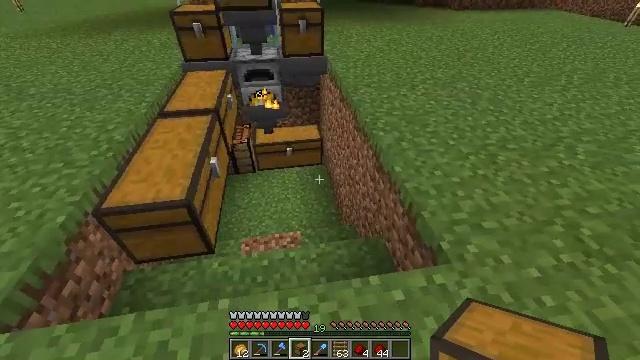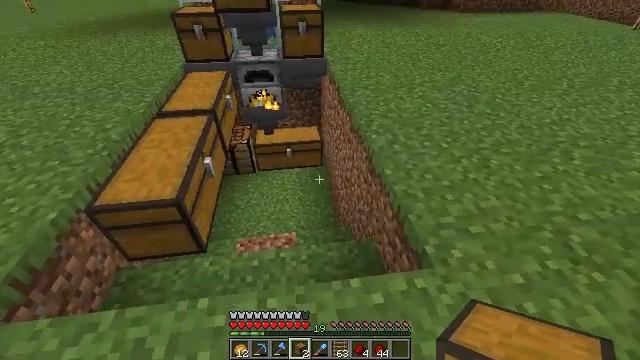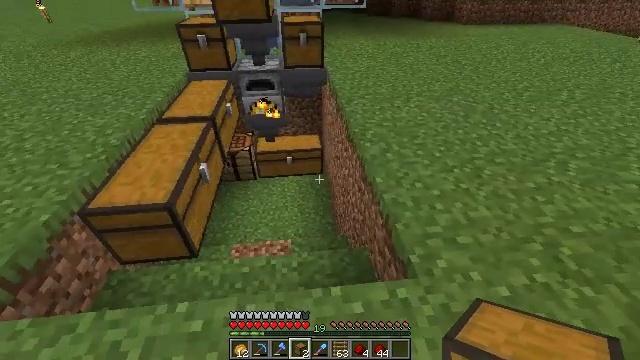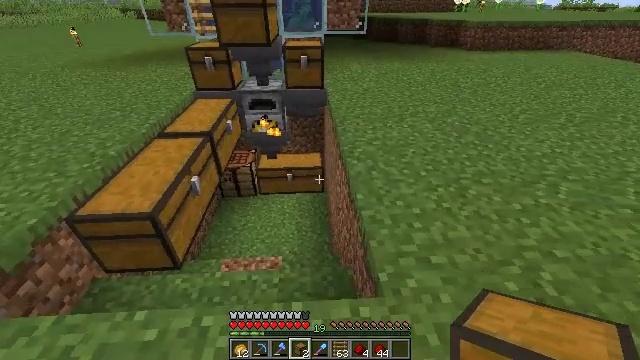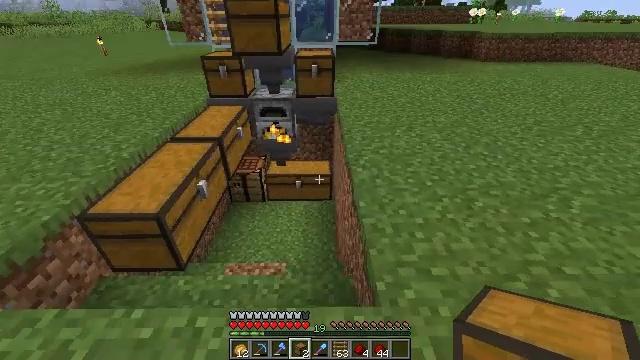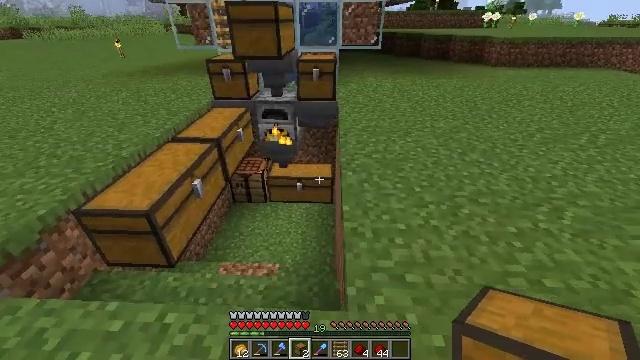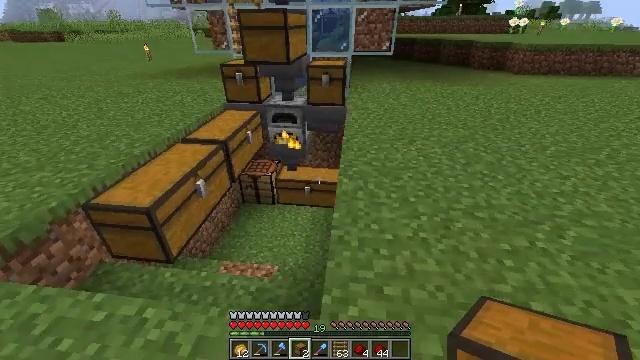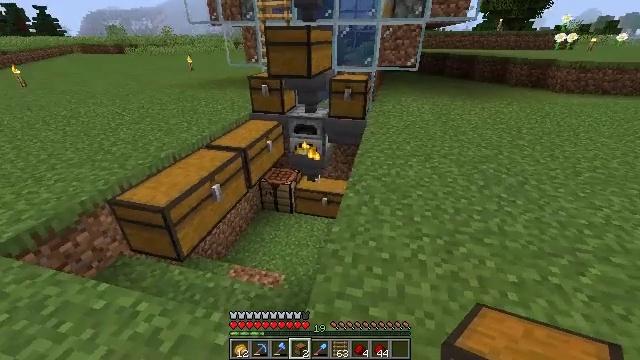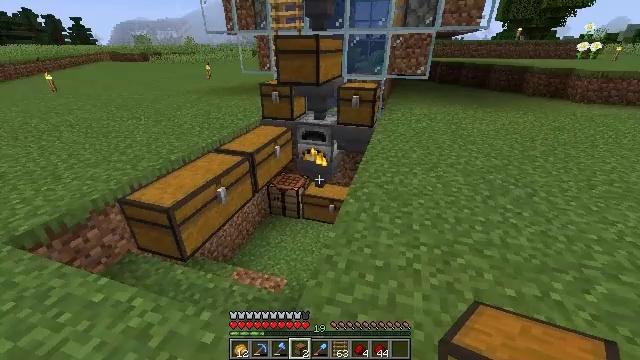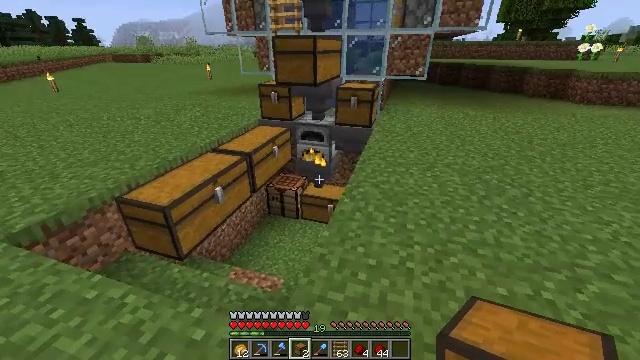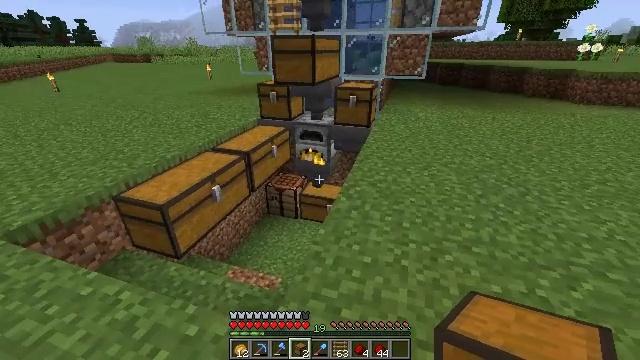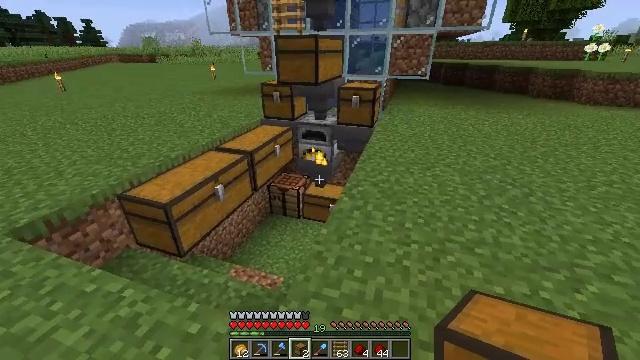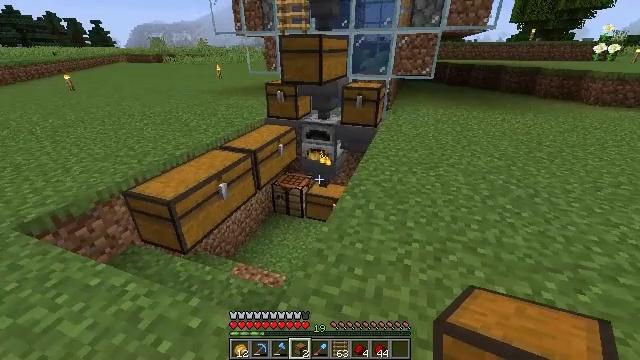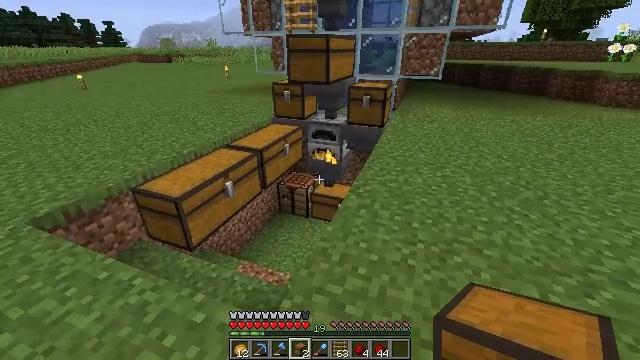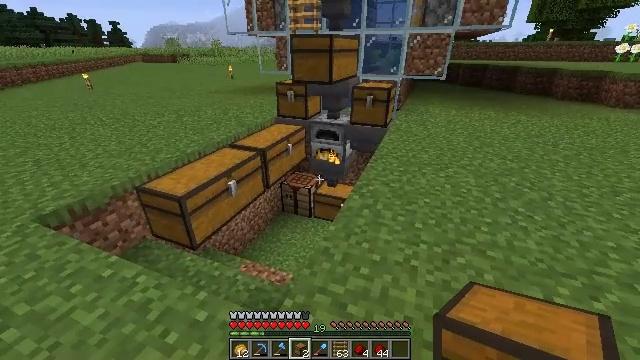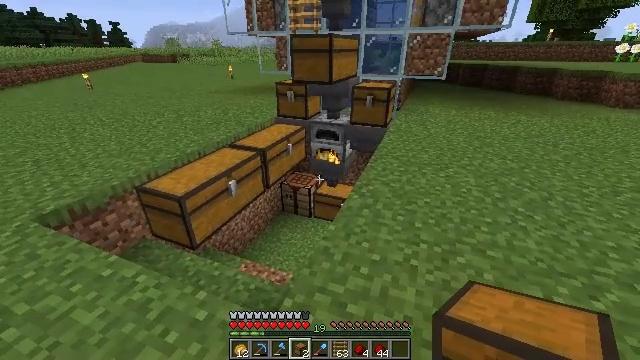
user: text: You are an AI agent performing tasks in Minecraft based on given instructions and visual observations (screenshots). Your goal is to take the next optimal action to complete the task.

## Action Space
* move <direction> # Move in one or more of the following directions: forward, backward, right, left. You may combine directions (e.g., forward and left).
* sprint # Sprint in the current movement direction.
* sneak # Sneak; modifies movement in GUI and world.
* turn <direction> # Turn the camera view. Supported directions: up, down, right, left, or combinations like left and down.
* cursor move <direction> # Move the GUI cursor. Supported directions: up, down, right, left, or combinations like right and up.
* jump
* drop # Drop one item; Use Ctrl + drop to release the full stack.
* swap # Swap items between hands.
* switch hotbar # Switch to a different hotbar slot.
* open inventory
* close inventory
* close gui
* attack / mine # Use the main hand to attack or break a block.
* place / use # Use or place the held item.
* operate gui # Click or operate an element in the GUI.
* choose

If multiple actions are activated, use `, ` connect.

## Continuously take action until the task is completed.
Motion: motion action
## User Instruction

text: Attack the chest to pick it up.
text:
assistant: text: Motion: move right, turn left
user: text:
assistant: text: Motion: move right, turn left and up
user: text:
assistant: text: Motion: move right, turn left and up
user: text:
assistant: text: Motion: move right, turn left and up
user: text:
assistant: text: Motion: move right, turn left
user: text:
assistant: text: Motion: move right, turn left
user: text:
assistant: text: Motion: move right, turn left and up
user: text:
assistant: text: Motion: turn left and up
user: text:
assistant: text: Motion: no_op
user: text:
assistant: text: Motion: no_op
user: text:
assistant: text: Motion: no_op
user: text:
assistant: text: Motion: turn left
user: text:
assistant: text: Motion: turn left
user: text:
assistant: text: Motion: no_op
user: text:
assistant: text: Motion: no_op
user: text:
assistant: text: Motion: no_op
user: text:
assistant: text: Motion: no_op
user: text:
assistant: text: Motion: no_op
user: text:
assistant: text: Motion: no_op
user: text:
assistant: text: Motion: no_op
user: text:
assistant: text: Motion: no_op
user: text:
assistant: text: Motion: move left
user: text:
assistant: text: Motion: move left, turn right and up
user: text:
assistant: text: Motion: move left, turn right and up
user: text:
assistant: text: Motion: move left, turn up
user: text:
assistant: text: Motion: no_op
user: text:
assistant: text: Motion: no_op
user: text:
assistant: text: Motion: no_op
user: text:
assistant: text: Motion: no_op
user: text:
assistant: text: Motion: no_op